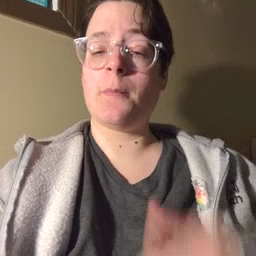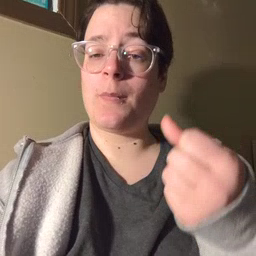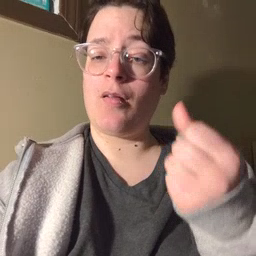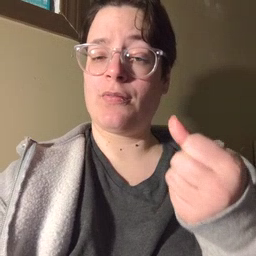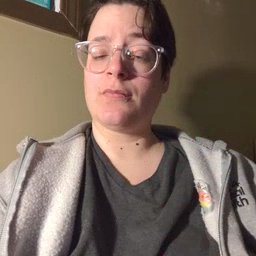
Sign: milk